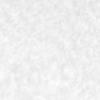
Label: no_change